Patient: sex M, age 71
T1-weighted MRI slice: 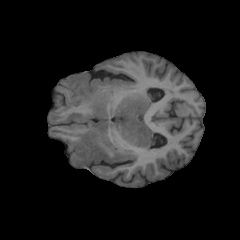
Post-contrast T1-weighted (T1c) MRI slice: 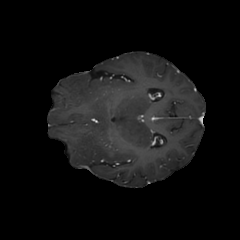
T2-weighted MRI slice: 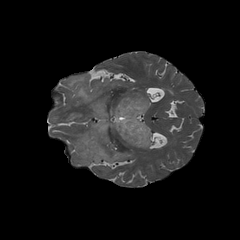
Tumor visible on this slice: yes
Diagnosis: Astrocytoma, IDH-wildtype
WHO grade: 2